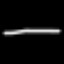
Label: line